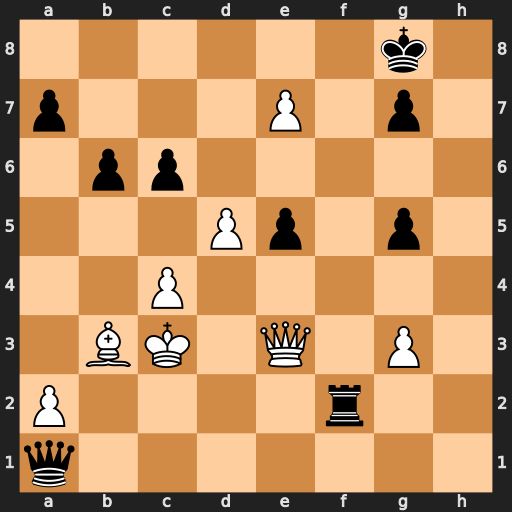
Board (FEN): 6k1/p3P1p1/1pp5/3Pp1p1/2P5/1BK1Q1P1/P4r2/q7
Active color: w
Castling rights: -
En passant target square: -
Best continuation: Kb4 a5+ Ka3